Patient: sex M, age 25
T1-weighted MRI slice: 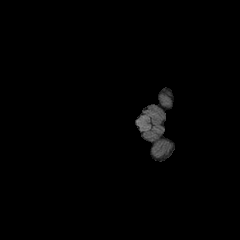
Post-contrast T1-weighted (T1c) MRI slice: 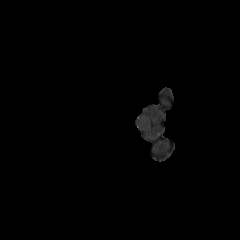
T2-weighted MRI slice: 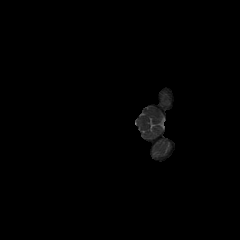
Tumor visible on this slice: no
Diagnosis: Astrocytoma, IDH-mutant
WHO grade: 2